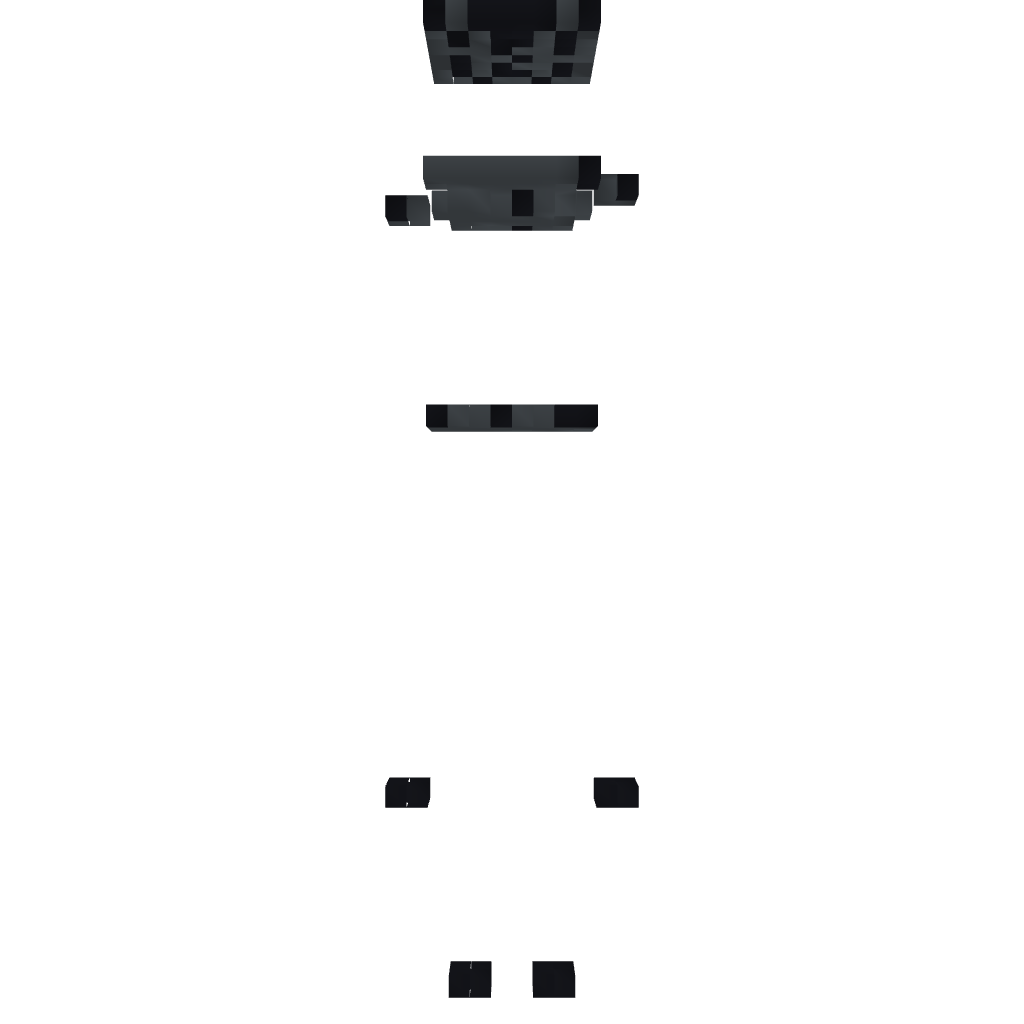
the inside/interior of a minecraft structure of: Enderman Statue